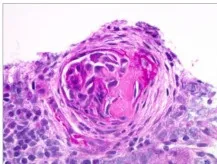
Renal pathological presentation (kidney biopsy of the proband 15 days after admission). Brightfield microscopy (PAS stain x600). Segmental scar/fibrous crescent.
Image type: pathology (pas)